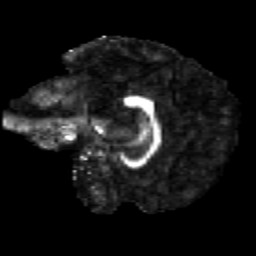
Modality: FA
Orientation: sagittal
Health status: healthy
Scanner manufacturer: siemens
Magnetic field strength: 3 T
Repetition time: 12 s
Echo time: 0.092 s